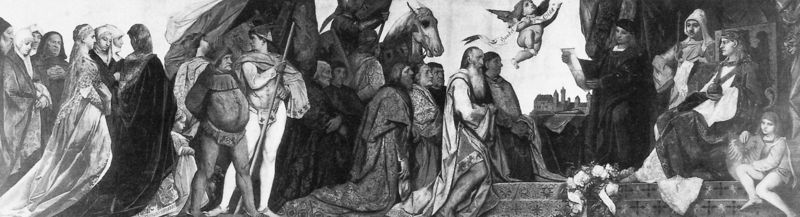
Titel: Kaiser Ludwig von Bayern erteilt Nürnberger Bürgern Privilegien
Institution: Nürnberg, Industrie- und Handelkammer
Schlagwörter: adler, dunkel, flügel, gemälde, gott, gruppe, mann, nackt, weiß, frauen, landschaft, menschen, sitzen, ausschnitt, blumen, frau, grau, kleid, kleider, männer, schwarz, zeichnung, gebäude, alt, bart, gericht, spitze, bild, vorhang, kirche, gewand, mantel, gewänder, kind, personen, kinder, pferd, engel, putto, papier, stab, fahne, zug, treppe, treppen, kaiser, könig, lanze, thron, dick, lesen, stufe, stufen, foto, antike, rechteck, schwarzweiß, knien, beten, kranz, ritter, fries, wappen, jesus, götter, gefangene, mittelalter, krieger, krönung, priester, audienz, bettler, umzug, schriftrolle, hochzeit, heilige, speer, fresko, amor, putten, wandbild, david, verkündigung, botschaft, umhand, spruchband, kinde, helig, beller, schutertuch, blumengranz, riltter